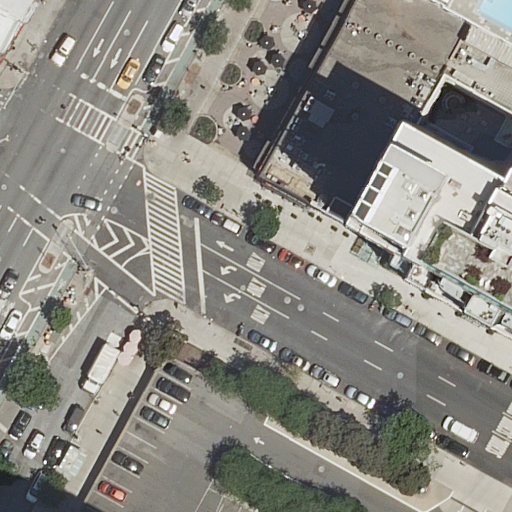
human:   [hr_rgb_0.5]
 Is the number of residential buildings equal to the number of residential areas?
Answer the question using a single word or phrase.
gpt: no

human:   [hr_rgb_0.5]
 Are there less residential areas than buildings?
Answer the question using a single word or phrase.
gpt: yes

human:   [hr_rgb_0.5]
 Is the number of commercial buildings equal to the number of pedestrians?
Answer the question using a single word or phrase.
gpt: no

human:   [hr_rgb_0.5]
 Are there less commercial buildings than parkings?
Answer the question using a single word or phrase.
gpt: yes

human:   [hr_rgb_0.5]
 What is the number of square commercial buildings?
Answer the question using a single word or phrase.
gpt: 0

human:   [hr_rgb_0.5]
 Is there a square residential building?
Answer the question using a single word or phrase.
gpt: no

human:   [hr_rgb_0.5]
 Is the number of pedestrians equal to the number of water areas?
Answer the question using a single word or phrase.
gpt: no

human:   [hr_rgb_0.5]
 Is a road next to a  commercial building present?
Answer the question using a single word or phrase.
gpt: no

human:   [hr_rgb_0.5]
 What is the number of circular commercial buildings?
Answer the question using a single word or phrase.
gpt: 0

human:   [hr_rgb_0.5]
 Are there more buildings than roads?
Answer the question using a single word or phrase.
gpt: no

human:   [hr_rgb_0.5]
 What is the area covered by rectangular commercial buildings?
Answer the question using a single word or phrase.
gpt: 0m2

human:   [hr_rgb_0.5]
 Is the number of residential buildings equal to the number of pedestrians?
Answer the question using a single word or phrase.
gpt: no

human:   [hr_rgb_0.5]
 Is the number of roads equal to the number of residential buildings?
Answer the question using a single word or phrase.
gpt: no

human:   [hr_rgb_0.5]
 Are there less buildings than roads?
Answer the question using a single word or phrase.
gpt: yes

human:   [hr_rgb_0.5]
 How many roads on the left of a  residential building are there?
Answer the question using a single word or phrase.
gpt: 12

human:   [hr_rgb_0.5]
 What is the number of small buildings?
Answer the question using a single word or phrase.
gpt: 1

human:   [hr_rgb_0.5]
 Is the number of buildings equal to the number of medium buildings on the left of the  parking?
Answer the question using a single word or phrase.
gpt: no

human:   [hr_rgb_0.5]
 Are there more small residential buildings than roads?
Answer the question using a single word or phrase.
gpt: no

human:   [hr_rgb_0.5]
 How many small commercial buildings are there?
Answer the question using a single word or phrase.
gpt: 0

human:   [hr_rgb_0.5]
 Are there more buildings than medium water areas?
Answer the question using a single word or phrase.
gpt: yes

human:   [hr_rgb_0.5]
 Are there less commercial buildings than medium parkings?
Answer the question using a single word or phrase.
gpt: no

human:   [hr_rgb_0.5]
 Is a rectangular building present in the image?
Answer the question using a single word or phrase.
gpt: yes

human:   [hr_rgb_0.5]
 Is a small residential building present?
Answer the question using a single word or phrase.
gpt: yes

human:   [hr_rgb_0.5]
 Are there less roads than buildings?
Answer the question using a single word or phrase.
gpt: no

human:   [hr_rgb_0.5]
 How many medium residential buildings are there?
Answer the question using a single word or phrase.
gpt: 3

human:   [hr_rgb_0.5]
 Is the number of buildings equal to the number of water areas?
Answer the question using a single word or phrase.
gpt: no

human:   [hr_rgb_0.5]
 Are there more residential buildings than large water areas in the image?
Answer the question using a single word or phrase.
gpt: yes

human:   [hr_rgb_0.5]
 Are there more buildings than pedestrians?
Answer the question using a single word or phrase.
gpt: yes

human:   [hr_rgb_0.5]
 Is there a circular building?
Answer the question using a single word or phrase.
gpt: no

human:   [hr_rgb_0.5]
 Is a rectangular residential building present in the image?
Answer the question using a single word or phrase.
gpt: yes

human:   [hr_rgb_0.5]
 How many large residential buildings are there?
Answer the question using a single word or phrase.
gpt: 1

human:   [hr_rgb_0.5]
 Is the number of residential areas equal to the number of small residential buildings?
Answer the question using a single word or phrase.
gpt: yes

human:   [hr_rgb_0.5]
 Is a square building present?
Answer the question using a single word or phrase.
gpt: no

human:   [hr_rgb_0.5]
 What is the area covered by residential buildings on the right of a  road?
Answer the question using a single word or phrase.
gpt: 1240m2

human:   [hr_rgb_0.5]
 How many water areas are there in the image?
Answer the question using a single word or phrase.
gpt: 0

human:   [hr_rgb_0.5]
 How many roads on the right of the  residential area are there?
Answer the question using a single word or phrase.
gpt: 0